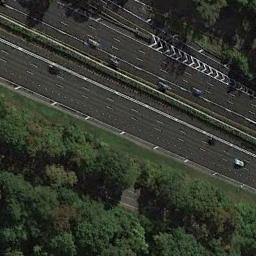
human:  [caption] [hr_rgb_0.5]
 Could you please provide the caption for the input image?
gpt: There are large green forests around the freeway and there are many cars on the freeway .

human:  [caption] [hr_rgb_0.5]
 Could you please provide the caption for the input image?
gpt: A straight freeway and a small road go through the forest with many dark green trees .

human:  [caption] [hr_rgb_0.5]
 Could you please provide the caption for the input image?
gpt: There are three white cars on the highway above .

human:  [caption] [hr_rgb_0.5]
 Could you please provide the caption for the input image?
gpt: There are green belts along the freeway with many green trees around .

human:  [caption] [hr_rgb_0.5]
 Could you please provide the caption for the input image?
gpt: The freeway goes through the forest with some cars .